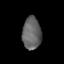
Tissue: skin
Cell type: Fibroblasts
Senescence score: 0.7237
Nuclear area (px): 601
Mean DAPI intensity: 99.429